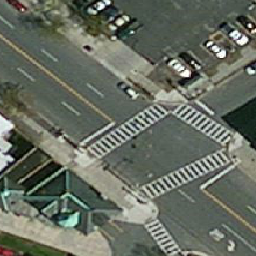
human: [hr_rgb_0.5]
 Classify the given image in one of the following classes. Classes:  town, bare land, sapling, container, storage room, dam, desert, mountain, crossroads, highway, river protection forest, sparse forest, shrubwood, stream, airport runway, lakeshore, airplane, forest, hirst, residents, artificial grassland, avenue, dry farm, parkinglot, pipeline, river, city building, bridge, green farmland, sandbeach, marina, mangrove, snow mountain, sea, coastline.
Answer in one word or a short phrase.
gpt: crossroads